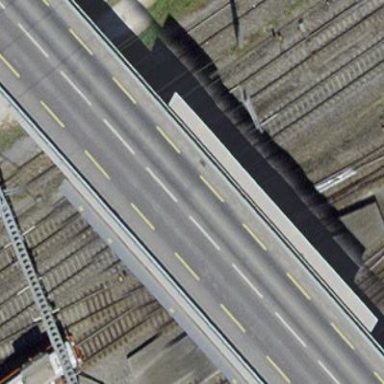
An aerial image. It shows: Man-made bridge.